Question: Looking at a Windows 'tooltips' class hint window, i see that it draws its drop-shadow the hint window's actual rectangle.
Using - i can get the tooltip's window rect, and class styles:

'''
Rectangle: (440, 229)-(544, 249), 104x20
Restored Rect: (440, 229)-(544, 249), 104x20
Client Rect: (0, 0)-(104, 20), 104x20
'''
You'll notice that the drop shadow you see is physically the window that's being drawn. How can i draw a shadow outside around my window, while being my window?
: <URL> i've confirmed this experimentally, and can also see the class style's for the window in ; it does not use 'CS_DROPSHADOW':
'''
Windows Styles: 94000001
WS_POPUP 80000000
WS_VISIBLE <PHONE>
WS_CLIPSIBLINGS <PHONE>
TTS_ALWAYSTIP 1
Extended Styles: <PHONE>
WS_EX_LAYERED 80000
WS_EX_TOOLWIN 80
WS_EX_TOPMOST 8
'''
So how can i draw outside my window?
Trying to draw on the desktop DC is out. From Greg Schechter's <URL>:
> Drawing To and Reading From the Screen
-- Baaaad!Lastly, since we're on the redirection
topic, one particularly dangerous
practice is writing to the screen,
either through the use of GetDC(NULL)
and writing to that, or attempting to
do XOR rubber-band lines, etc. There
are two big reasons that writing to
the screen is bad:It's expensive... writing to the
screen itself isn't expensive, but it
is almost always accompanied by
reading from the screen because one
typically does read-modify-write
operations like XOR when writing to
the screen. Reading from the video
memory surface is very expensive,
requires synchronization with the DWM,
and stalls the entire GPU pipe, as
well as the DWM application pipe.
It's unpredictable... if you somehow
manage to get to the actual primary
and write to it, there can be no
predictability as to how long what you
wrote to the primary will remain on
screen. Since the UCE doesn't know
about it, it may get cleared in the
next frame refresh, or it may persist
for a very long time, depending on
what else needs to be updated on the
screen. (We really don't allow direct
writing to the primary anyhow, for
that very reason... if you try to
access the DirectDraw primary, for
instance, the DWM will turn off until
the accessing application exits)
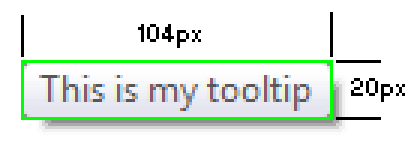
Answer: You can't draw outside your window in the manner you describe.
If you right click your desktop then go to properties/appearance/effects and uncheck 'Show shadows under menus' ... you will no longer have the shadow.
Bottom line is that this is a product of the window manager not your program.